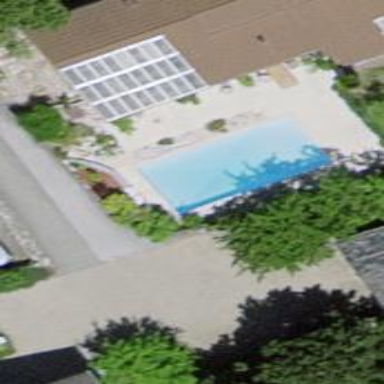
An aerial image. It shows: Swimming pool located in leisure land.